Question: Anybody can help me why I've got an [object object] using eloquent in datatables.
If I used 'DB::table('transaction')', the timestamps data displayed normally (not an object).
here is my migration
'''
$table->timestamps();
'''
Model
'''
<?php
namespace App\Models;
use Illuminate\Database\Eloquent\Model;
class Transaksi extends Model
{
//
protected $table = 'transaction';
protected $primaryKey = 'id_transaction';
public $fillable =[
'id_user',
'id_ble',
'rssi',
'measured_power',
];
public $timestamps = true;
public function user(){
return $this->belongsTo('App\Models\User', 'id_user', 'id');
}
public function ble(){
return $this->belongsTo('App\Models\BLE', 'id_ble', 'id_ble');
}
}
'''
Controller
'''
public function search_getList(){
$id=Transaction::
get()
->map(function($key){
return [
'id_user' => $key->id_user,
'name' => $key->user->name,
'department' => $key->user->id_dept,
'location' => $key->ble->id_loc,
'rssi' => $key->rssi,
'measured_power'=> $key->measured_power,
'updated_at' => $key->updated_at
];
});
dd($id);
return Datatables::of($id)->make(true);
}
'''
and here is the result if I dd($id)

Please help me to find the root cause, Thank you
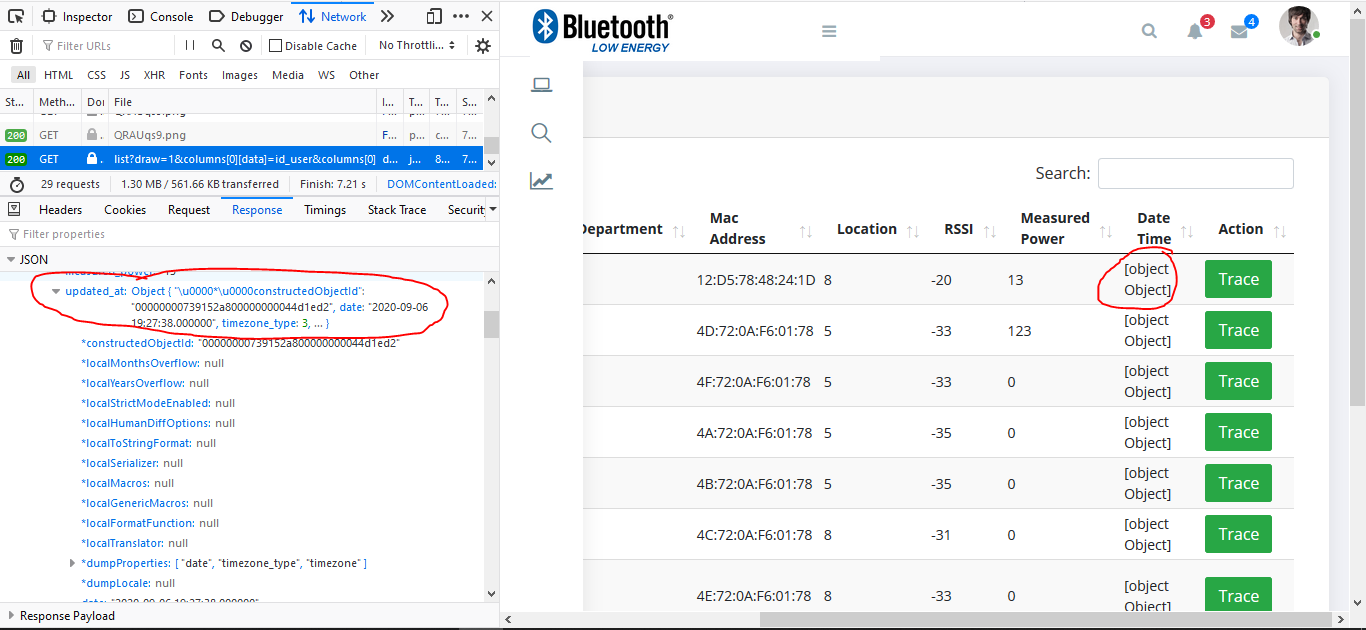
Answer: format this updated at
'''
'updated_at' => $key->updated_at->format('jS F Y h:i:s A'),
'''
OR
'''
'updated_at' => $key->updated_at->toDateTimeString();
'''
You can fomate this your desire format